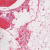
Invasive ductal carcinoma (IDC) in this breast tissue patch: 0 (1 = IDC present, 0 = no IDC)